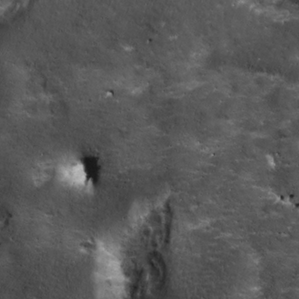
Label: non_frost